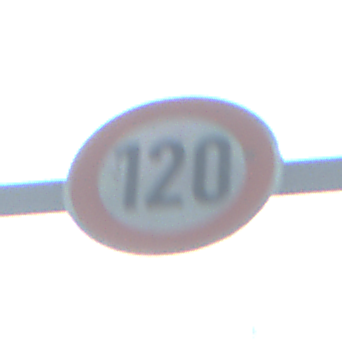
Verkehrszeichen: Geschwindigkeit120
Umgebung: Outdoor, Nature
Tageszeit: MorningAfternoon
Wetter: Clear
Licht: Natural
Jahreszeit: NotSpecified
Kontrast: LowContrast